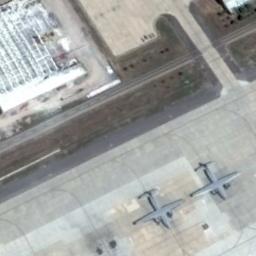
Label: airplane